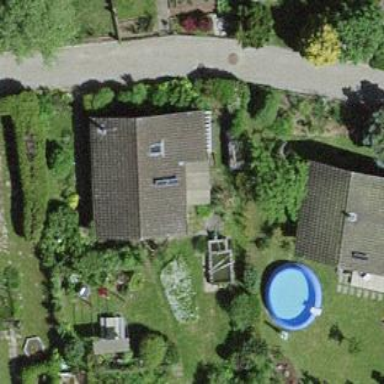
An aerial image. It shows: Bungalow.